Question: I have forked a github repo. Now my worked repo is out of sync with the original repo.
I understand that I need to do a merge, but how to do this with Eclipse git is a bit unclear to me.
Question: How do I update my fork to include changes made to the original repo made by the owner?
---
I've added another remote. But I don't see any Pull buttons on the context menu:

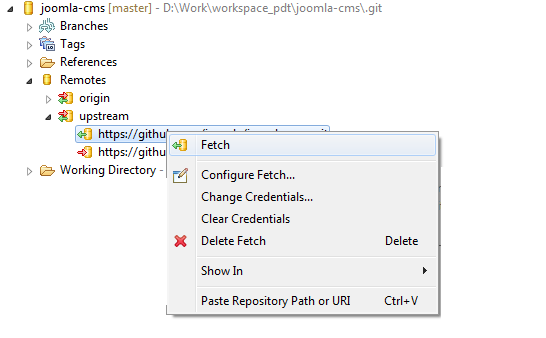
Answer: Try the second url under upstream to push your changes. The first one ist just for fetching (see the green/red arrows ;-)